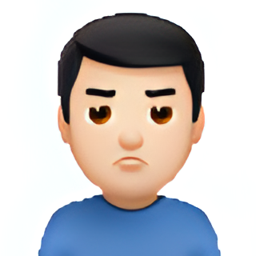
Name: man pouting type 1 2
Emoji: 🙎🏻‍♂️
Group: People & Body
Sub-group: person-gesture